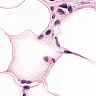
Metastatic tissue present: yes